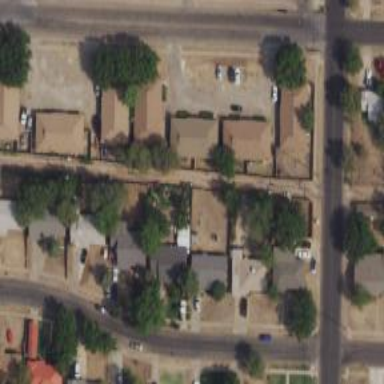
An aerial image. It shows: Alley classified as service road.